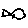
Label: fish